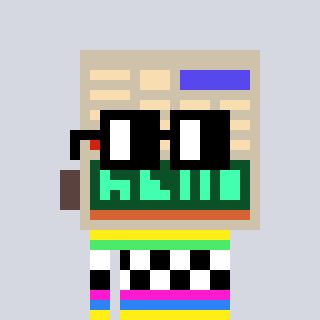
a pixel art character with square black glasses, a calculator-shaped head and a gold-colored body on a cool background